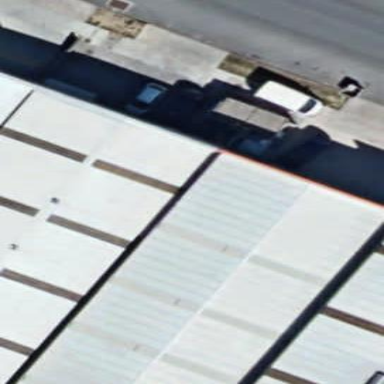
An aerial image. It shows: Warehouse building.